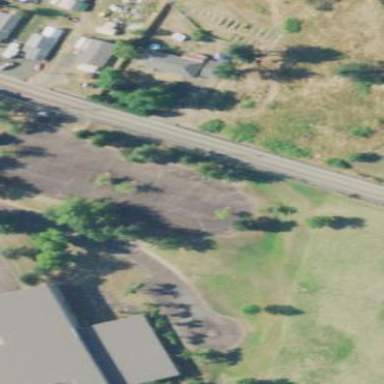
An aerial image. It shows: Parking area.